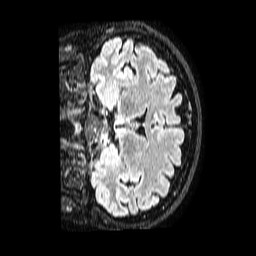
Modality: FLAIR
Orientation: coronal
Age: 47
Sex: female
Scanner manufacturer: philips
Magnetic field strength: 1.5 T
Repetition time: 4.8 s
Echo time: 0.3 s